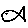
Label: fish